Aerial crown-view tile of a tropical tree (Barro Colorado Island, Panama), acquired 20250616:
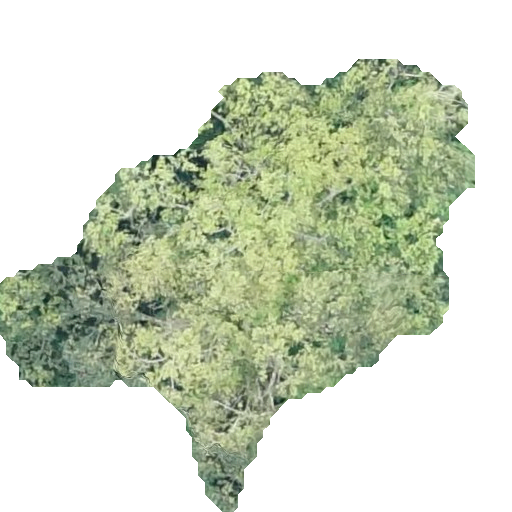
Species: Luehea seemannii
GBIF accepted scientific name: Luehea seemannii
Crown area: 169.252 m²